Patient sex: M
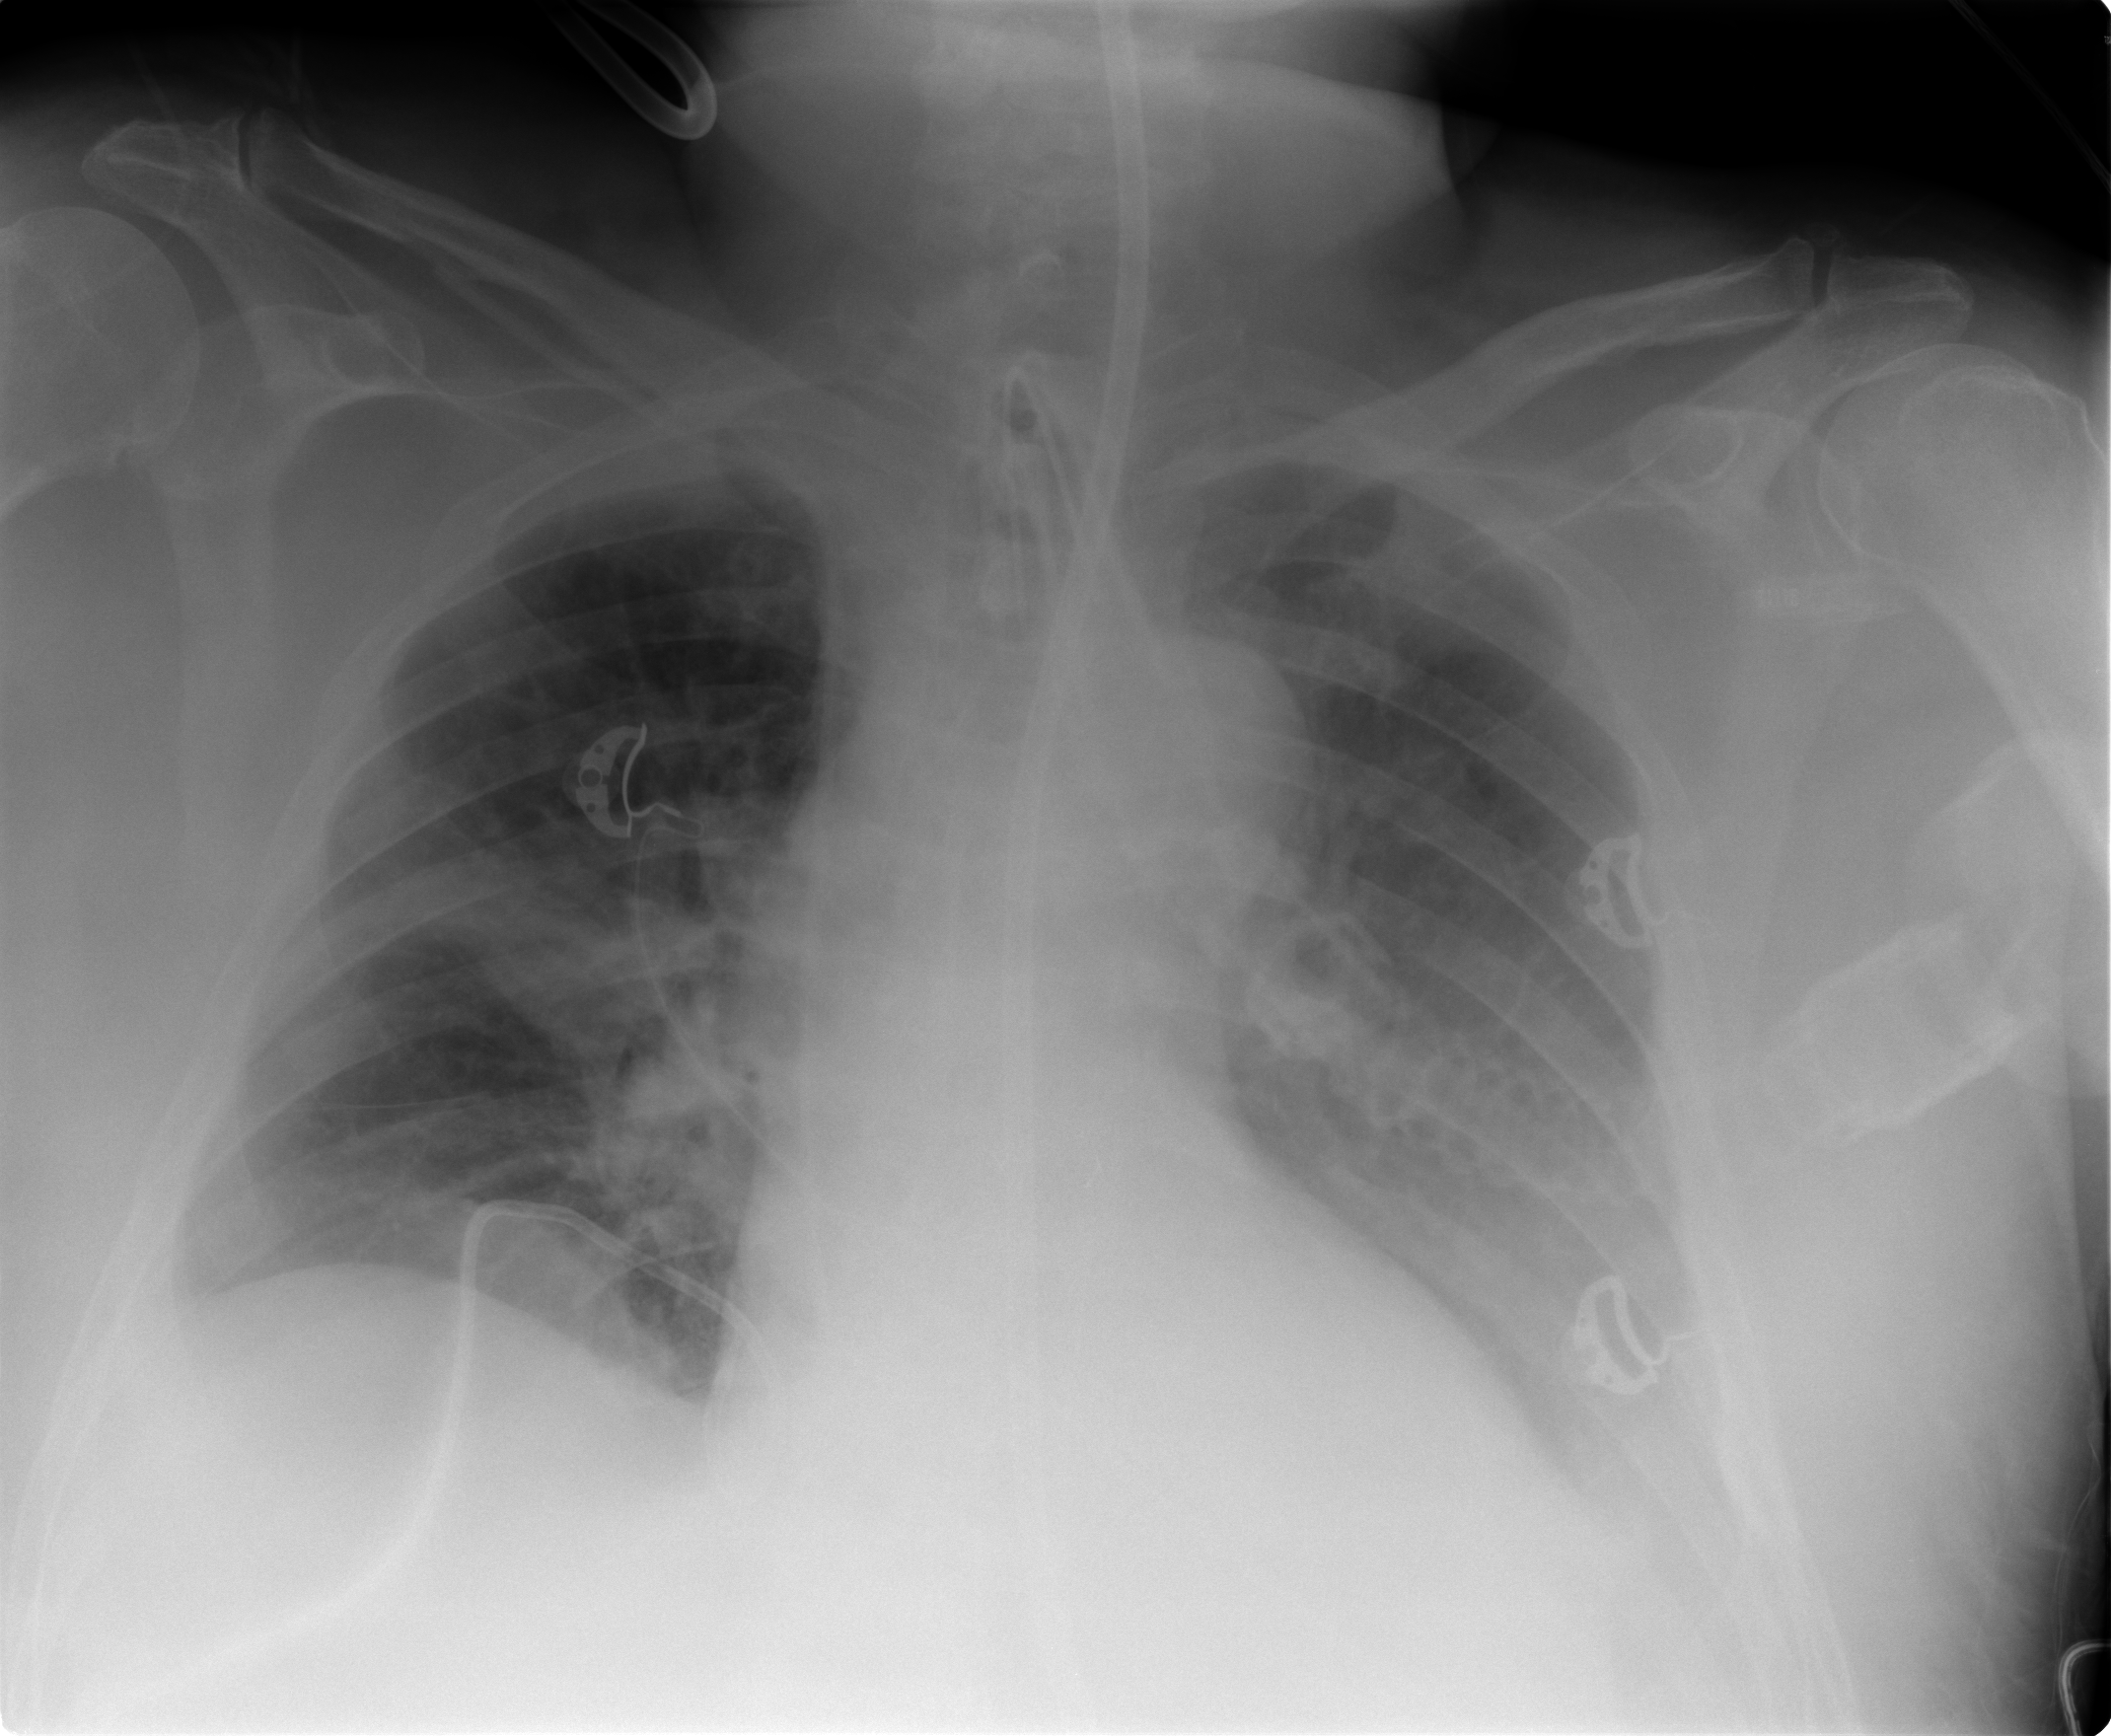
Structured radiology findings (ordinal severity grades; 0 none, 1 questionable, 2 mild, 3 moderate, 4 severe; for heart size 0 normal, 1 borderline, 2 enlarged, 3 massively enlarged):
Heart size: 2
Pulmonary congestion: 2
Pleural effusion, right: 1
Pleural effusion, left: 2
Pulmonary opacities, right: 2
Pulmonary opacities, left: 0
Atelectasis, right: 1
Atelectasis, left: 1